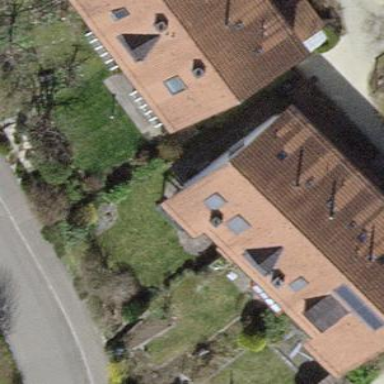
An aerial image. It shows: Building with tiled roof.